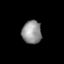
Tissue: lung
Cell type: Epithelial cells
Senescence score: 0.2029
Nuclear area (px): 440
Mean DAPI intensity: 146.92